Question: In XML I'm attempting to draw a drop down triangle to be used as a background for a button but cant seem to get my head round the rotate XML tags.
Here's my XML code:
'''
<?xml version="1.0" encoding="utf-8"?>
<layer-list xmlns:android="http://schemas.android.com/apk/res/android" >
<item>
<rotate
android:fromDegrees="45"
android:toDegrees="45"
android:pivotX="80%"
android:pivotY="20%">
<shape
android:shape="rectangle" >
<solid
android:color="#FFCC00" />
</shape>
</rotate>
</item>
</layer-list>
'''
And here's the outcome of the XML:

Any ideas are appreciated.
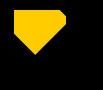
Answer: i can draw triangle shape using XML
'triangle .xml'
'''
<?xml version="1.0" encoding="utf-8"?>
<layer-list xmlns:android="http://schemas.android.com/apk/res/android" >
<item>
<rotate
android:fromDegrees="45"
android:pivotX="-40%"
android:pivotY="87%"
android:toDegrees="45" >
<shape android:shape="rectangle" >
<stroke
android:width="10dp"
android:color="#<PHONE>" />
<solid android:color="#00ACED" />
</shape>
</rotate>
</item>
</layer-list>
'''